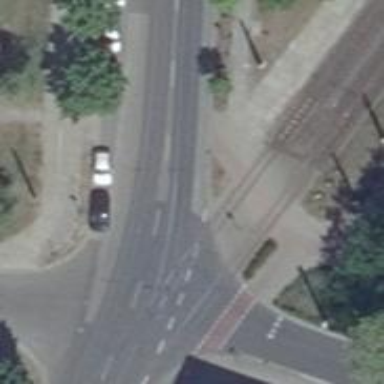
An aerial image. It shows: Tram crossing on the railway.